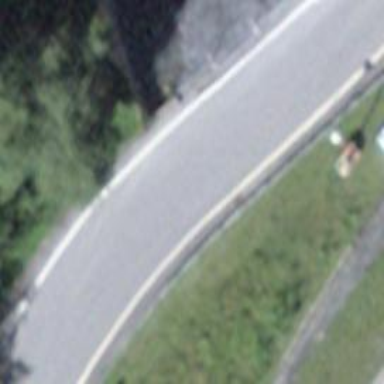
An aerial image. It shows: Unclassified asphalt road without sidewalk.